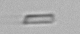
Label: fiber